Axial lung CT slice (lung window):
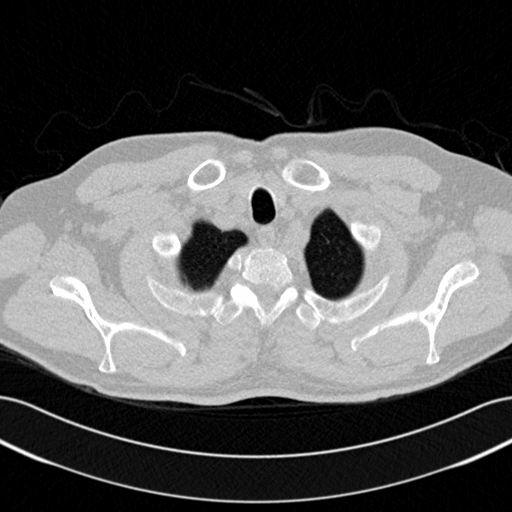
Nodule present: no